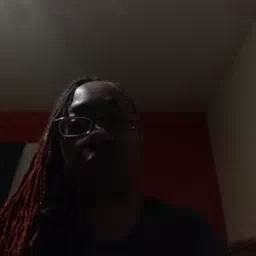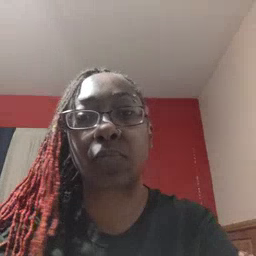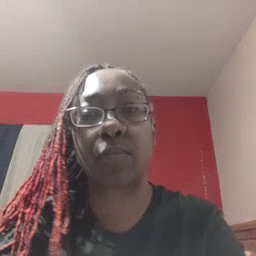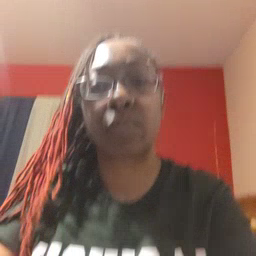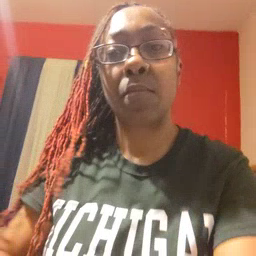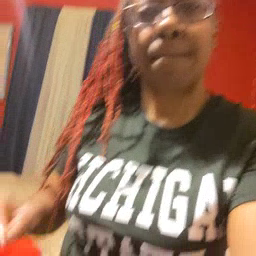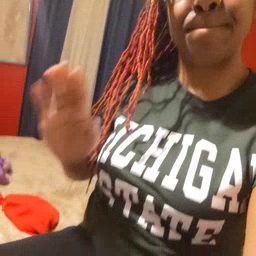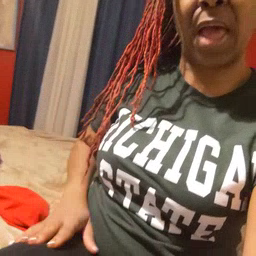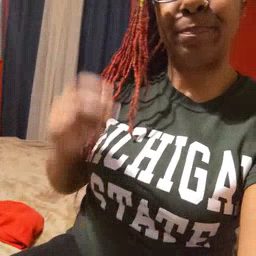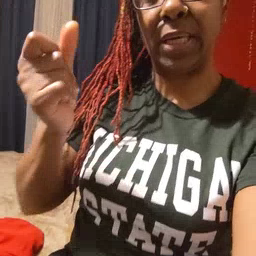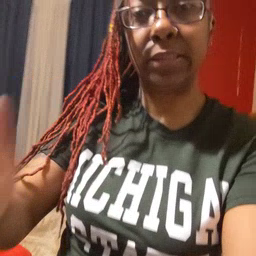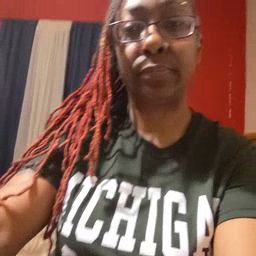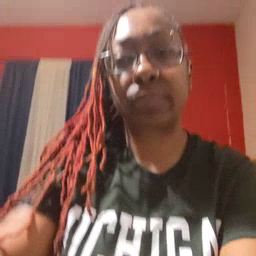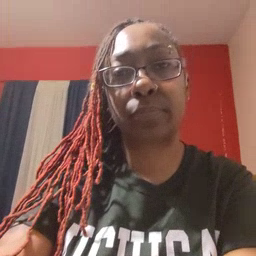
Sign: puppy